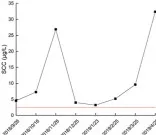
Clinical data of the patient during the treatment. CT scans before, and ,after nimotuzumab treatment.
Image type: pathology (immunostaining)